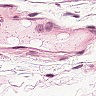
Metastatic tissue present: no